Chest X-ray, AP view. Patient: 28 years old, sex M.
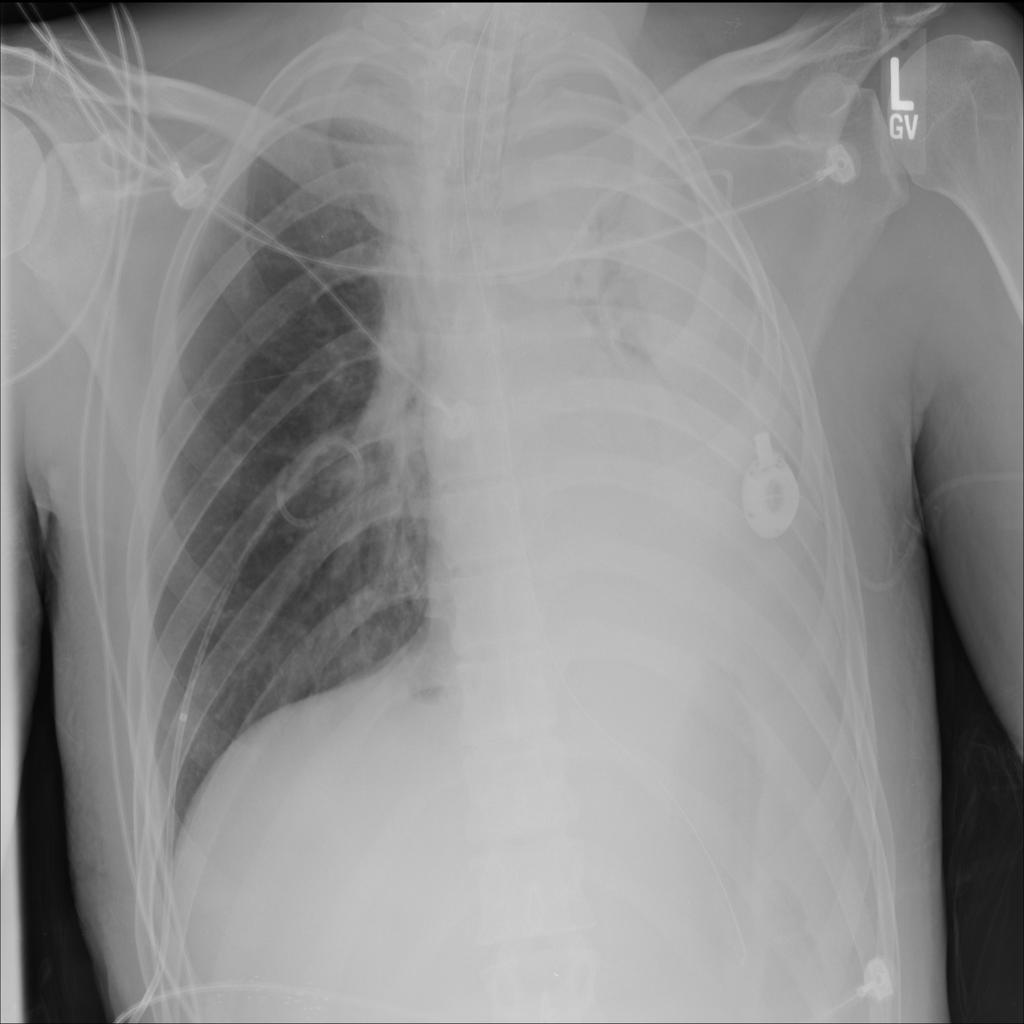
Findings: No Finding